Question: I have an online shop with a shopping cart. The cart, which is a '<table>', refreshes its content after adding an article to the cart.
I use jQuery's AJAX method which receives HTML '<td><tr>' as a response from the called PHP script.
Firebug's console shows the from the call.
As you can see in my code, I want to . I can't get it to work.
Do I not understand the AJAX method? I want to add these '<td><tr>' to the shopping cart table.
### JavaScript (Using jQuery 1.9.1)
'''
$.ajax({
url: 'php/addToShoppingCart.php',
type: 'POST',
dataType: 'html',
data: content,
complete: function(data) {
$('#shop section table tbody').append(data);
},
});
'''
---
### Firebug console

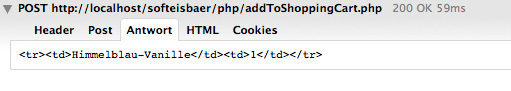
Answer: have tried it using .done()?
'''
$.ajax({
url: 'php/addToShoppingCart.php',
type: 'POST',
dataType: 'html',
data: content,
}).done(function ( data ) {
$('#shop section table tbody').append(data);
});
'''